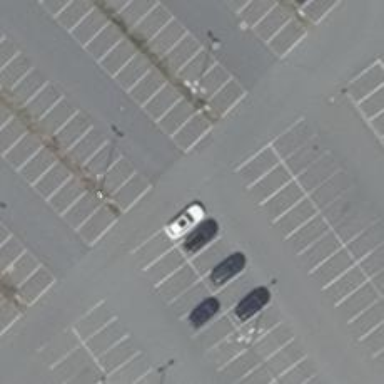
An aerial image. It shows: Asphalt parking aisle road.